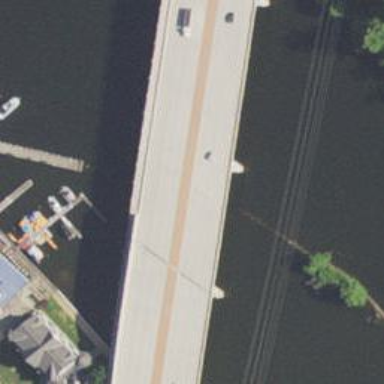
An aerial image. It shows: Asphalt bridge crossing over trunk highway expressway.